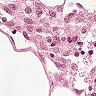
Metastatic tissue present: no